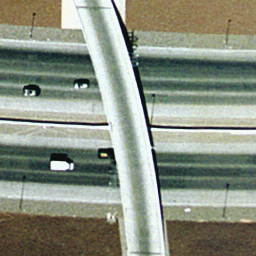
Label: overpass